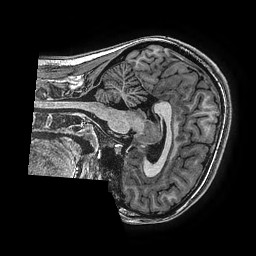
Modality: T1w
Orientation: sagittal
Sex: female
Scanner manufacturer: ge
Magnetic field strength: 3 T
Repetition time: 0.00766 s
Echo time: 0.003476 s